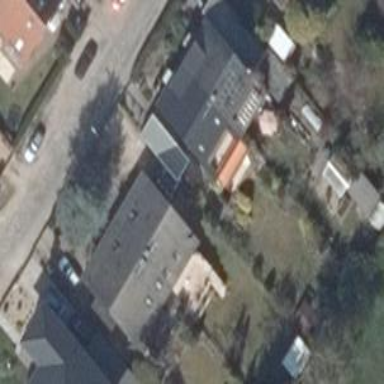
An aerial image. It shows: Pyramidal house with white exterior and roof made of black roof tiles.